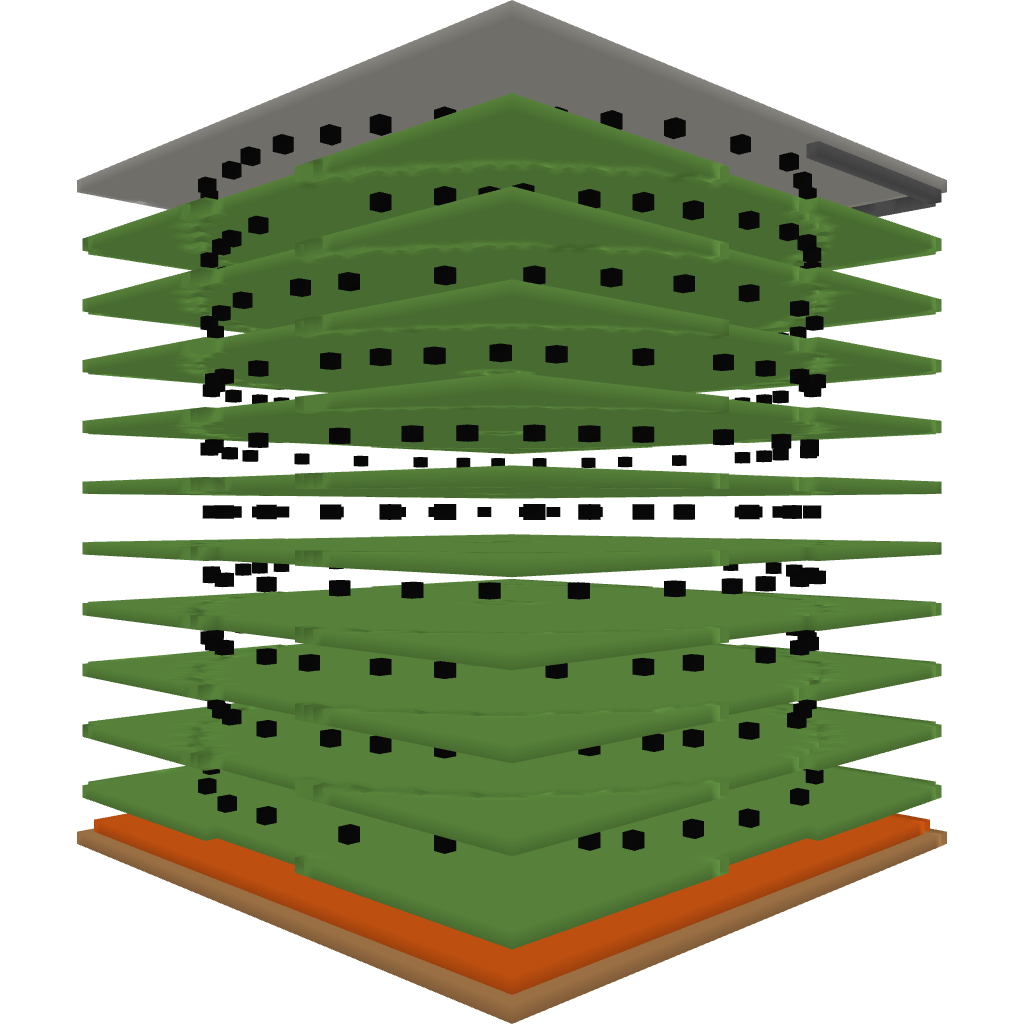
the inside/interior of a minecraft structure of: Super Spleef arena